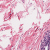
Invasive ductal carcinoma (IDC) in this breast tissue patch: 0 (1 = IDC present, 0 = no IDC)